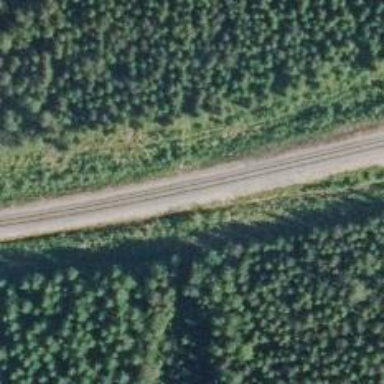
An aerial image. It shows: Abandoned railway crossing.